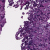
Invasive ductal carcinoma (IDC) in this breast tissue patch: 0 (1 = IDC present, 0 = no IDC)